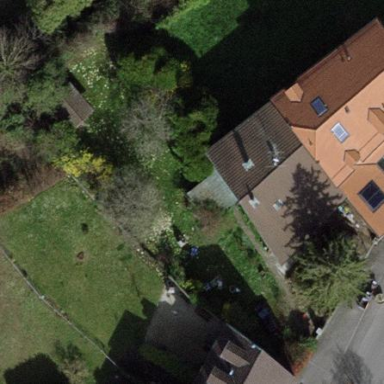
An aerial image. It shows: Garden enclosed by fence.